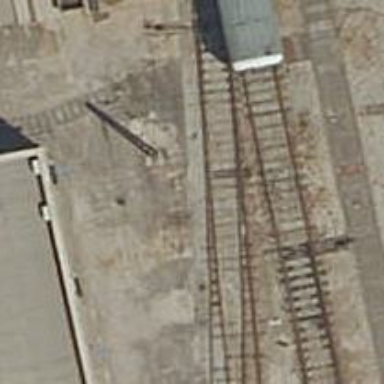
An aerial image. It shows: Rail yard with electrified contact lines for the railway.